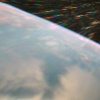
Label: sunburn